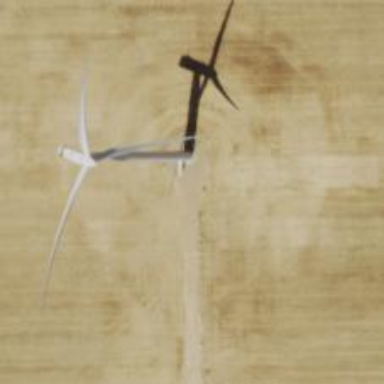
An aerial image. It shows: Wind turbine generator made by Vestas. The generator utilizes wind as its power source and belongs to the horizontal axis type.